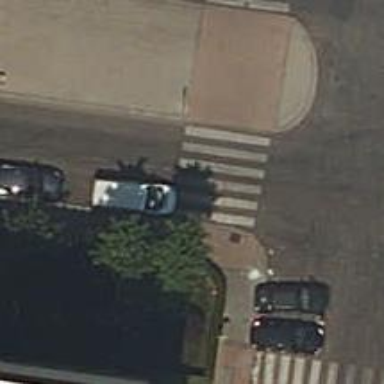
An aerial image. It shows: Uncontrolled crossing on the road.